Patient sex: F
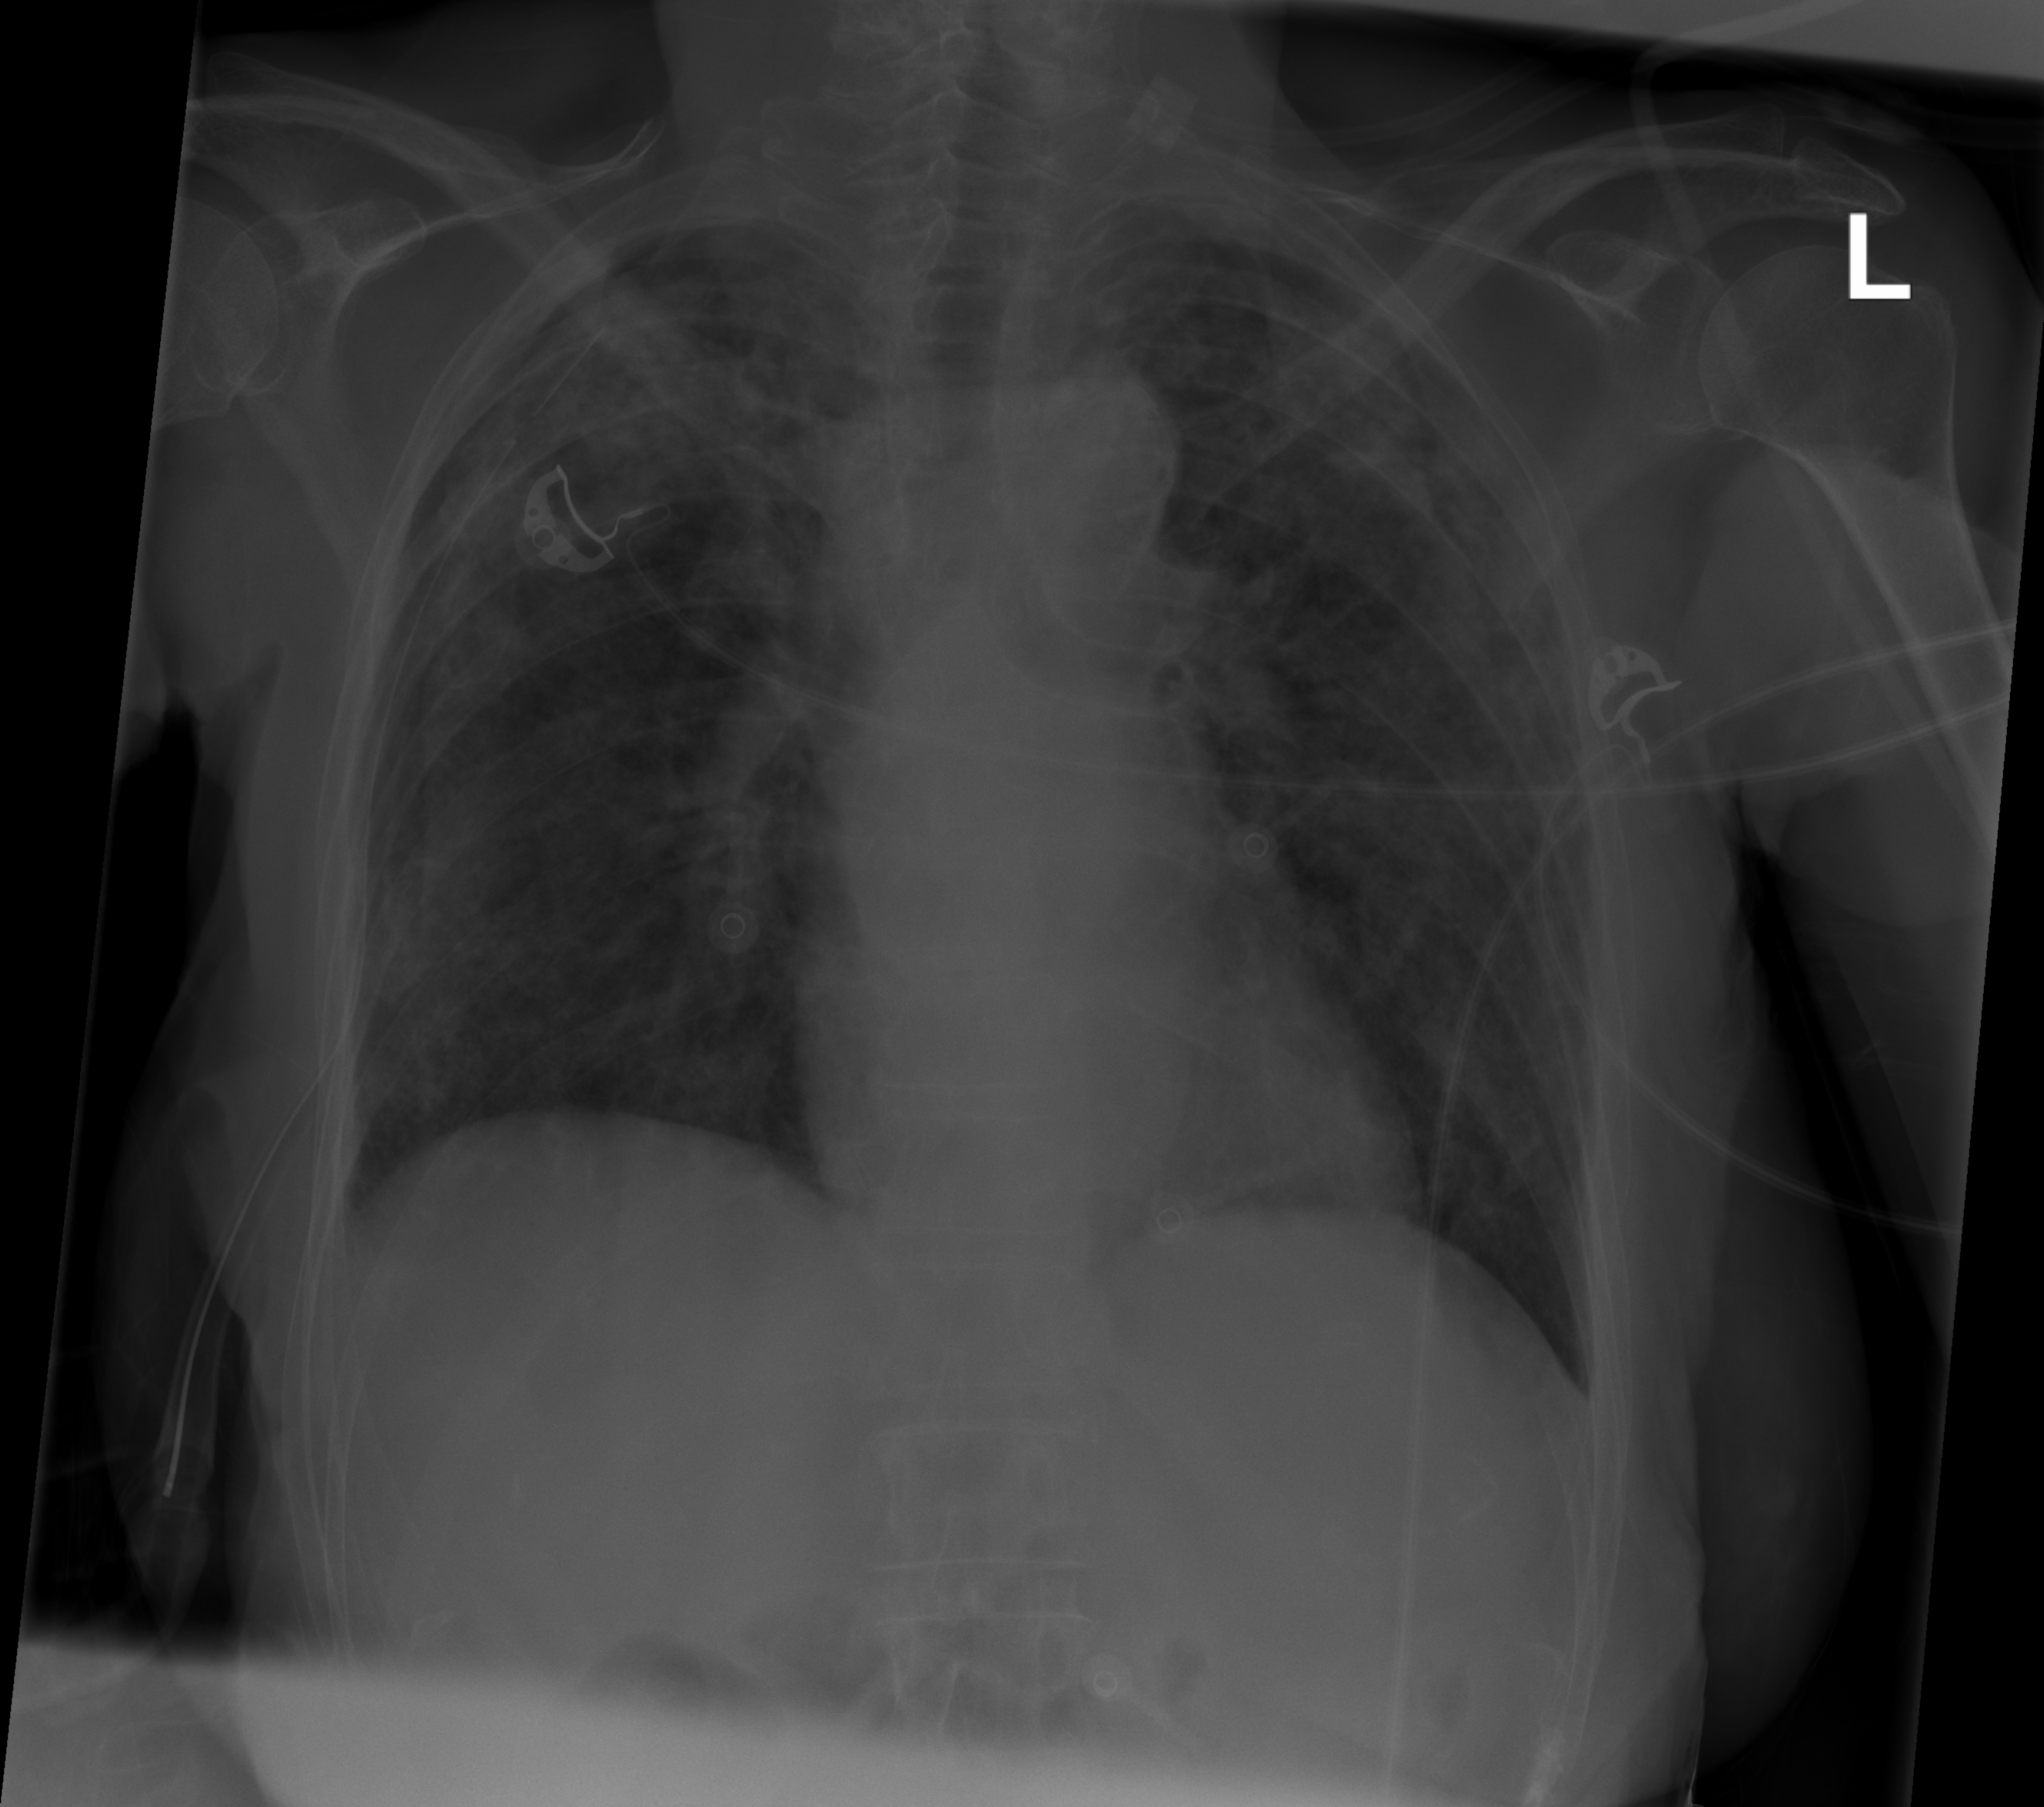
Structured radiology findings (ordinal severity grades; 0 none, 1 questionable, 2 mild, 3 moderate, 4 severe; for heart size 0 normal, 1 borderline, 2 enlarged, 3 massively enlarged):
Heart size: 0
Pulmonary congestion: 0
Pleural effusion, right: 0
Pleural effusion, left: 0
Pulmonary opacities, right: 2
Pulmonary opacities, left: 2
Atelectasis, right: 0
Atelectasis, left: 0